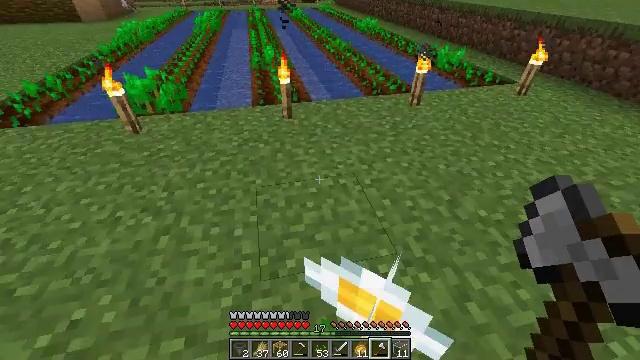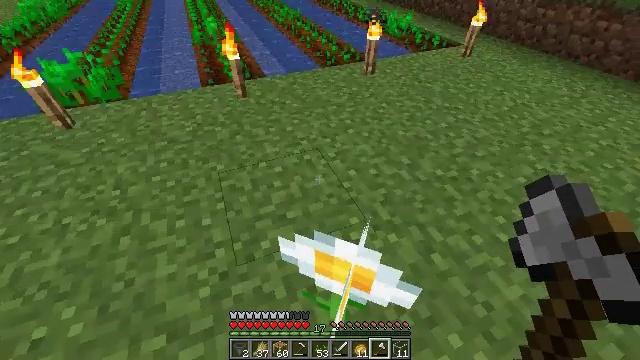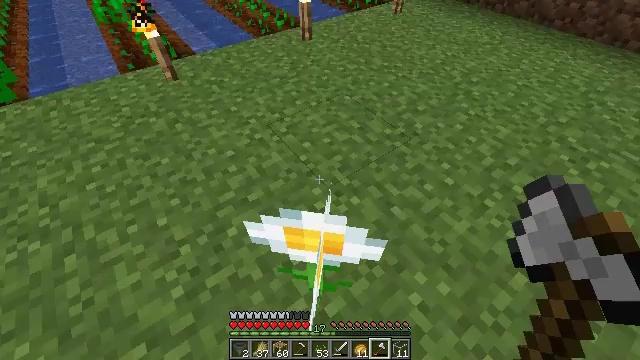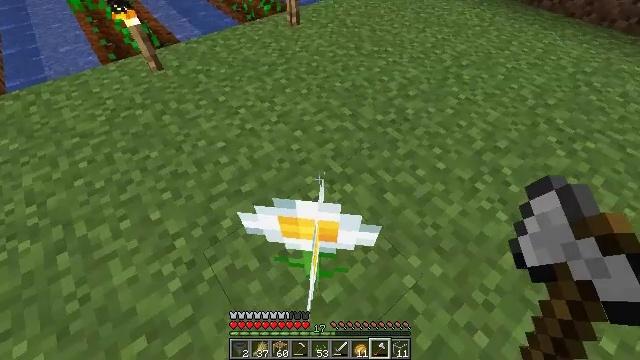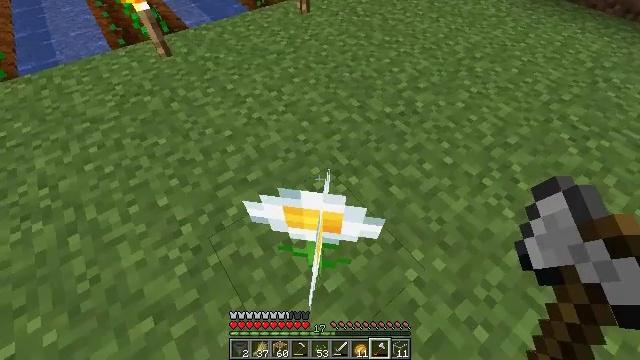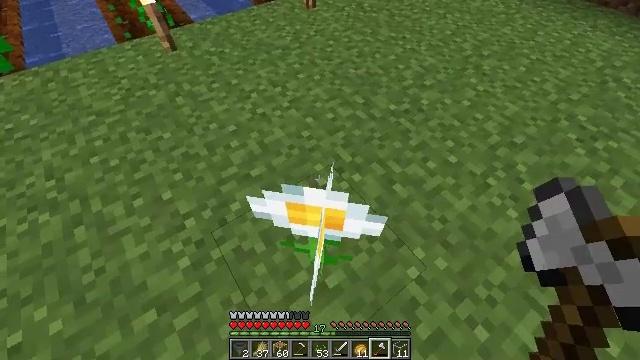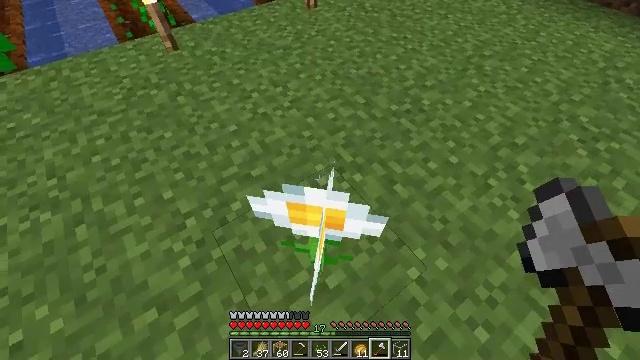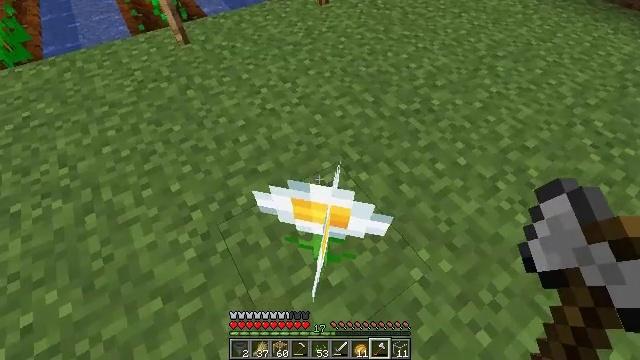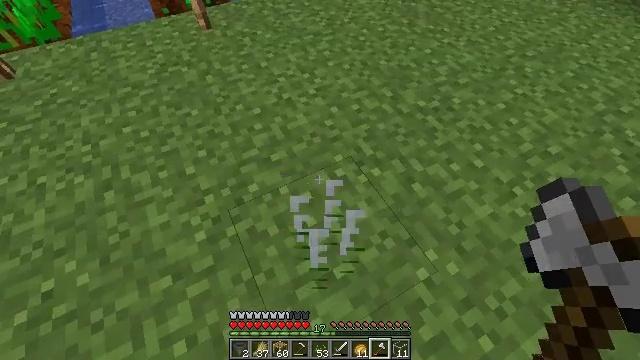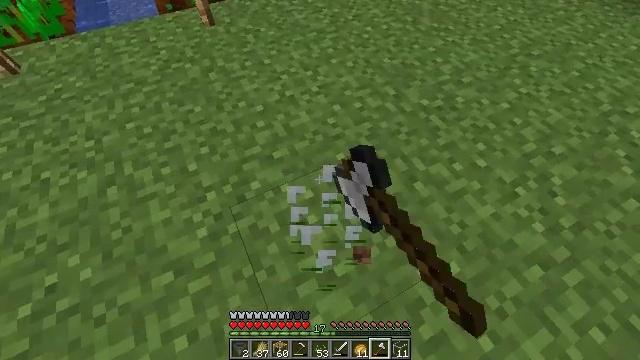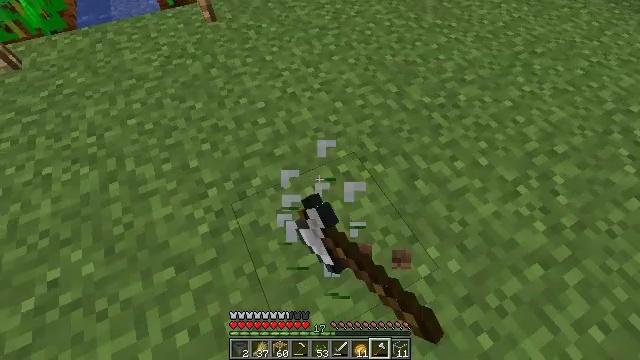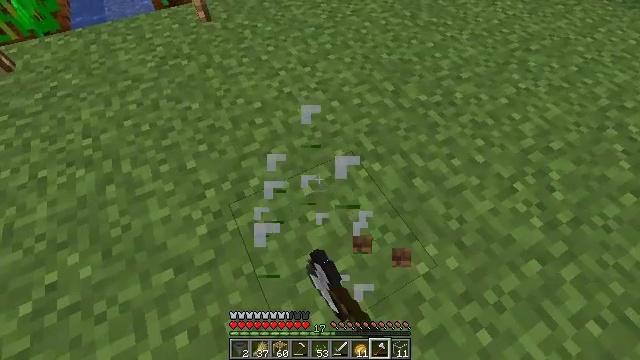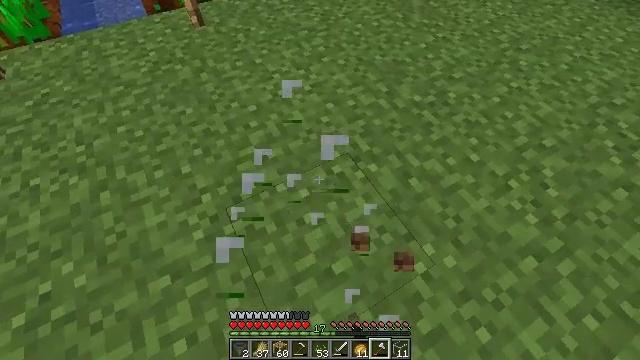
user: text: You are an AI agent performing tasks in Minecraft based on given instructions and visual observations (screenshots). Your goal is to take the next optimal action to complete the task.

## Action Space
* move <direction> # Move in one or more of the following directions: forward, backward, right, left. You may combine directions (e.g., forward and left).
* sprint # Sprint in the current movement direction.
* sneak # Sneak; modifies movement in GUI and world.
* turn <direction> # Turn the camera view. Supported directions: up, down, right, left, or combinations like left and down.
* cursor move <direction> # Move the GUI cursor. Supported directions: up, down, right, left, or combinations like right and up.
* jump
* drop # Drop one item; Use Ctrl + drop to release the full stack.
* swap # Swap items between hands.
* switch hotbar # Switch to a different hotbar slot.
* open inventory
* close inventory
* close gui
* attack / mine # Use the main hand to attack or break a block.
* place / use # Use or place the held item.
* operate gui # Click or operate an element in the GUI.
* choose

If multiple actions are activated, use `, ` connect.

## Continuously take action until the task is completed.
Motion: motion action
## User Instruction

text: Break the oxeye daisy to gather it.
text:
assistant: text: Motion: turn right and down
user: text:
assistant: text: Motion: turn right and down
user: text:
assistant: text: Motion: turn right and down
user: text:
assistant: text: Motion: turn left and down
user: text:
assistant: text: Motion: turn left
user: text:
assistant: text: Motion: no_op
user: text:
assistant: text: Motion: turn left
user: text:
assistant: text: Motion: turn left and down, attack / mine
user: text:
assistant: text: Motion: attack / mine
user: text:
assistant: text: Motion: attack / mine
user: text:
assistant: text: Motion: no_op
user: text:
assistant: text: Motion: turn right
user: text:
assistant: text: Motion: no_op